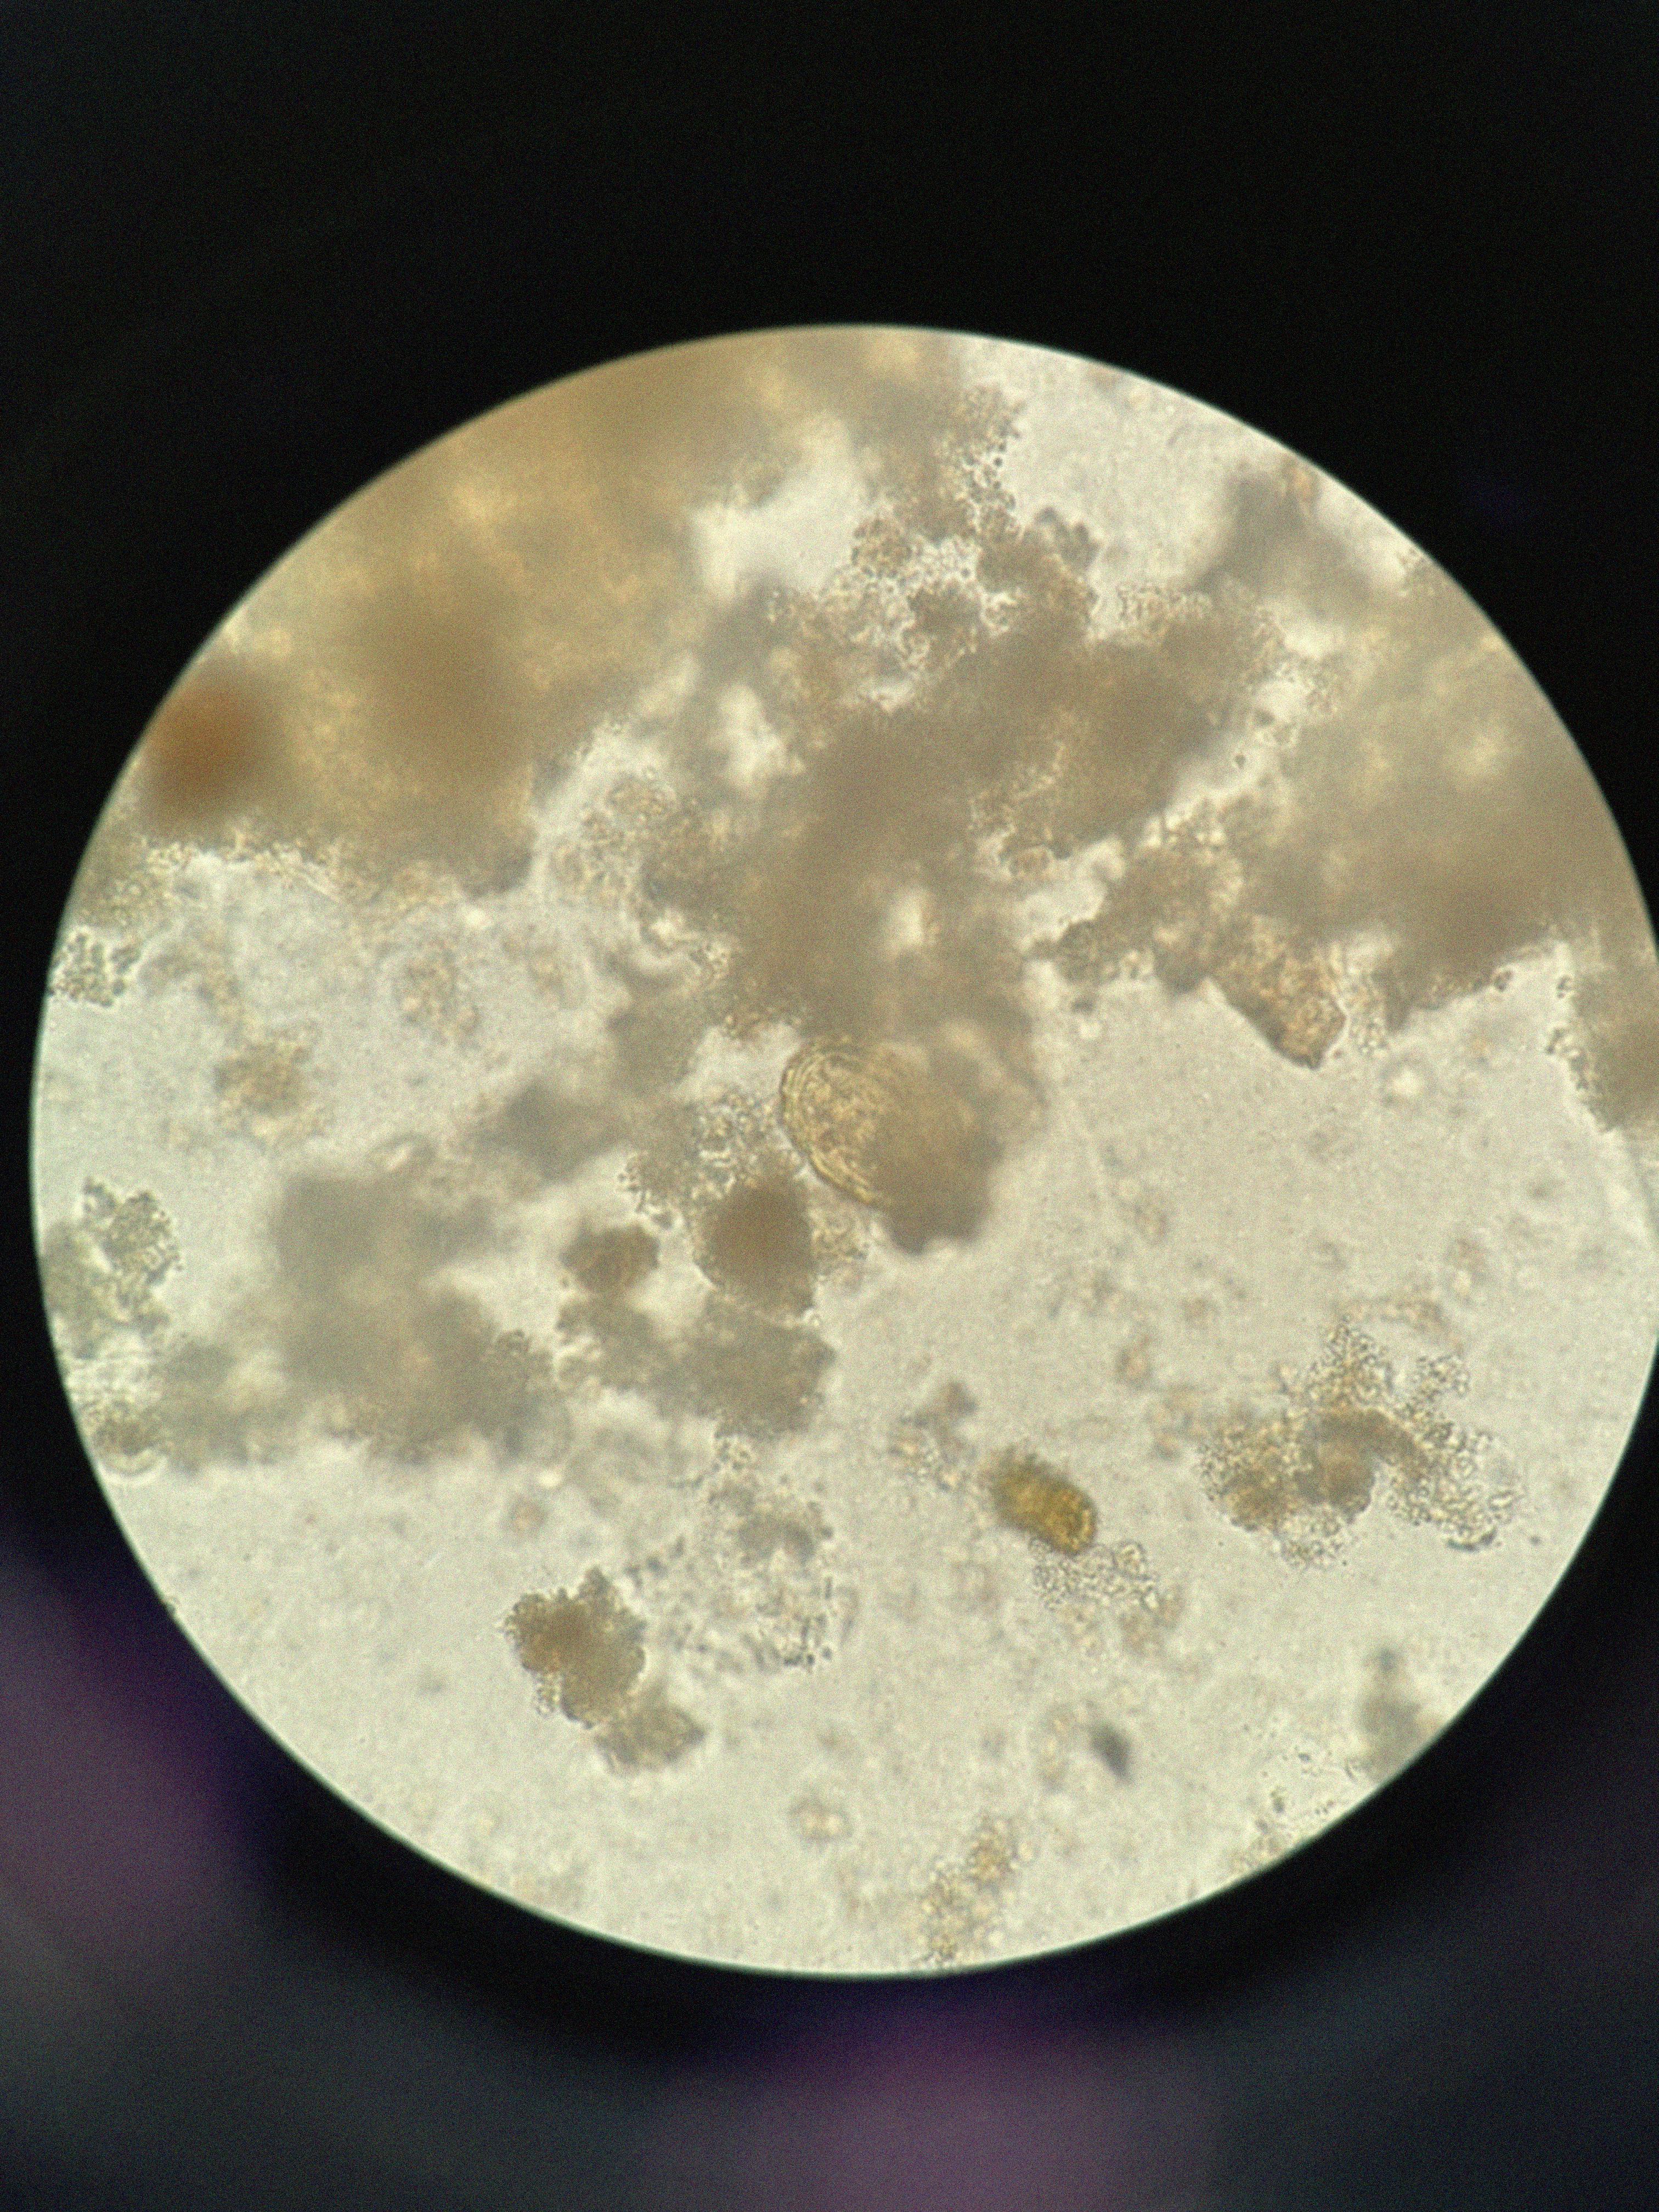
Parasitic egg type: Ascaris lumbricoides